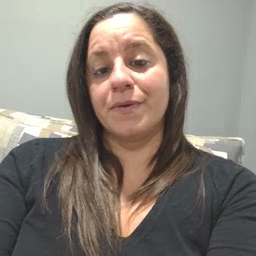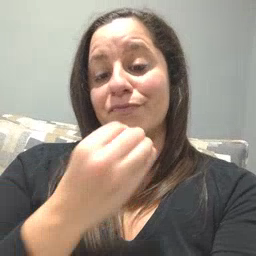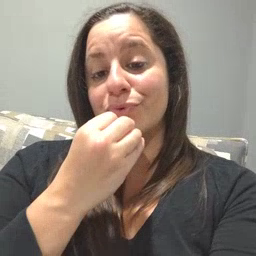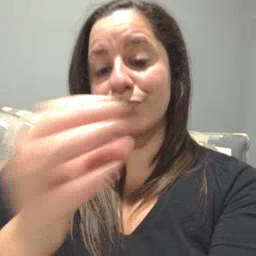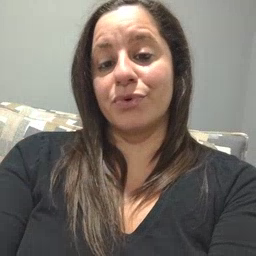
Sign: food